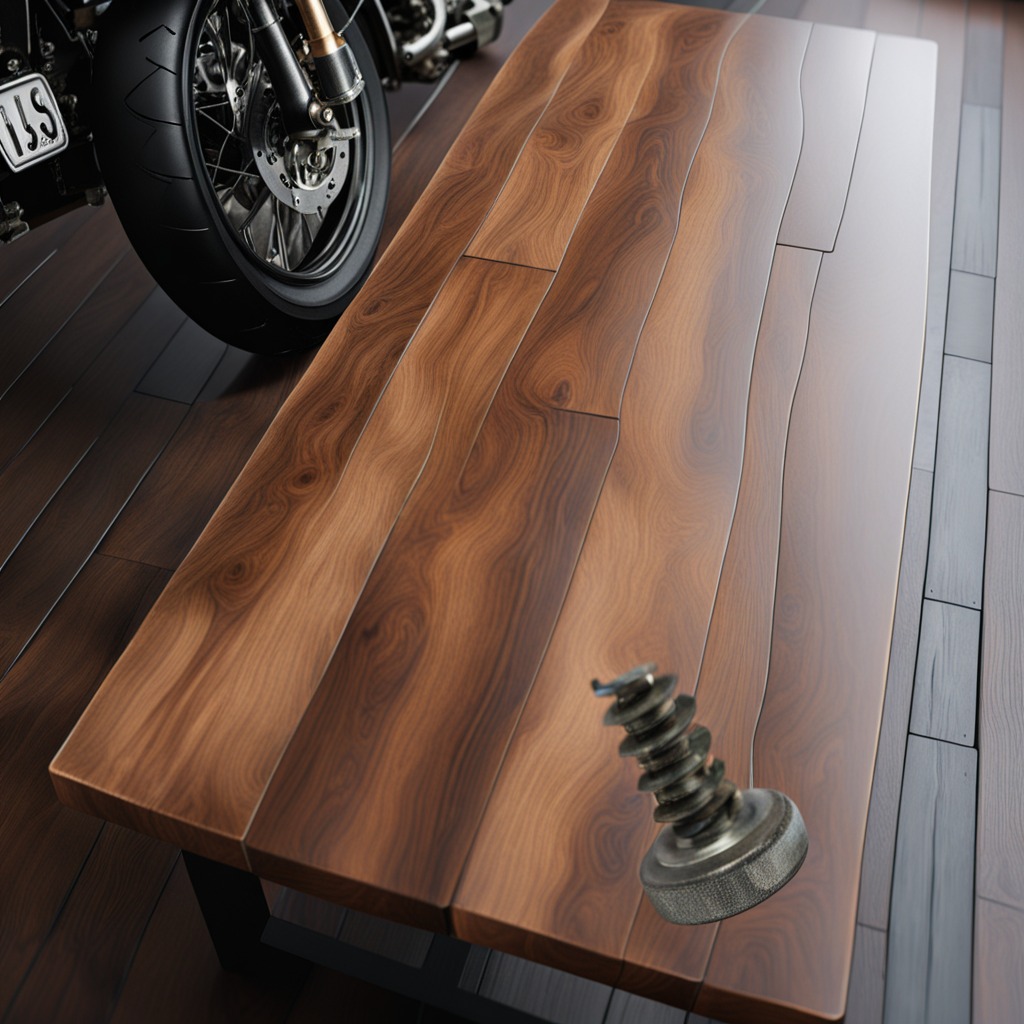
A metal screw is lying on an oil-spilled wooden table in a vintage motorcycle garage.